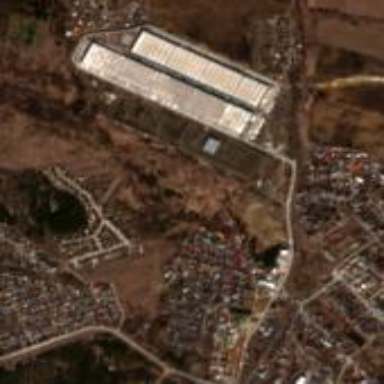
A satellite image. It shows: Commercial area with focus on logistics and industrial activities.